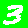
Digit: 3